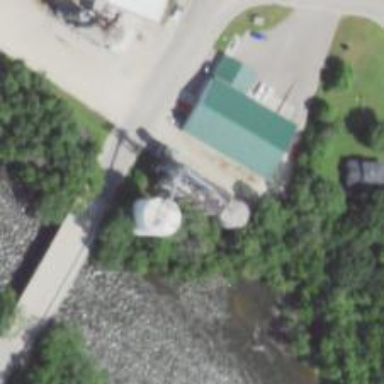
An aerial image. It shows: Silo.